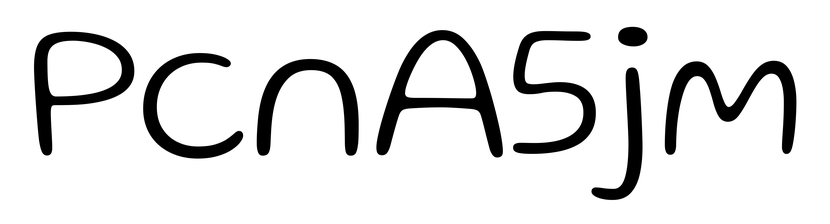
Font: Gluten_ExtraLight